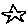
Label: star